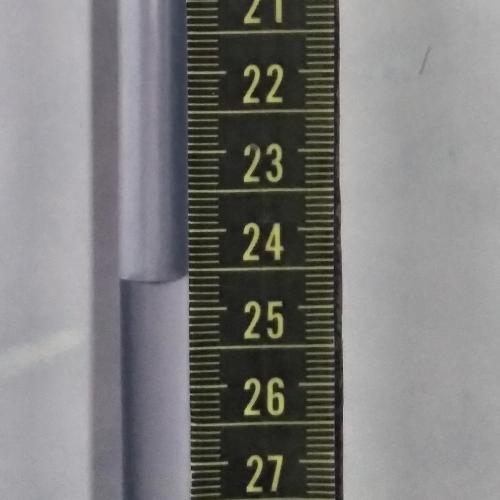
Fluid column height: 24.6 cm